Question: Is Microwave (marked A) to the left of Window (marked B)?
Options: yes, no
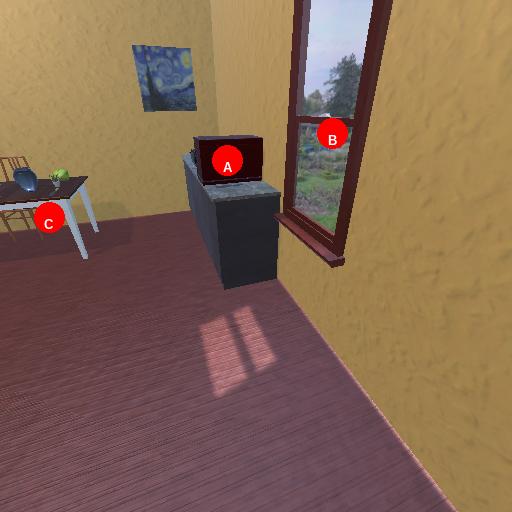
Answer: yes